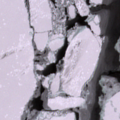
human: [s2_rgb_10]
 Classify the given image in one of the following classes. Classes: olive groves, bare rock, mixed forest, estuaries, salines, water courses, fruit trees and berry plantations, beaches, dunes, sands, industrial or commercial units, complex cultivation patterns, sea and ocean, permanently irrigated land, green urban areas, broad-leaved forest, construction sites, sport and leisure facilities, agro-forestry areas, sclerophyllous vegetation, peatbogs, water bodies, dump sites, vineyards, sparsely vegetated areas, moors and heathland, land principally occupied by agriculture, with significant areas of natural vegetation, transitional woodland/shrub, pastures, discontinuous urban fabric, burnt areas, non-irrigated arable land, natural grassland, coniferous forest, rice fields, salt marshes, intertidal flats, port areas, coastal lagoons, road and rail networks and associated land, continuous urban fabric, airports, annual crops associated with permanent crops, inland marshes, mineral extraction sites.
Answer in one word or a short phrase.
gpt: sea and ocean